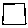
Label: square